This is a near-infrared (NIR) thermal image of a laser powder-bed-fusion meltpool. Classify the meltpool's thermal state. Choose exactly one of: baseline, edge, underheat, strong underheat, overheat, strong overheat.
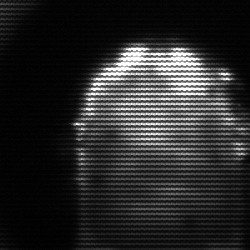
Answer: baseline